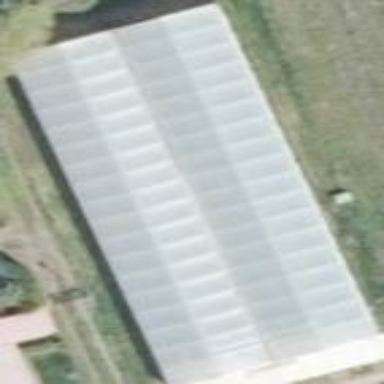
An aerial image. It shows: Greenhouse.